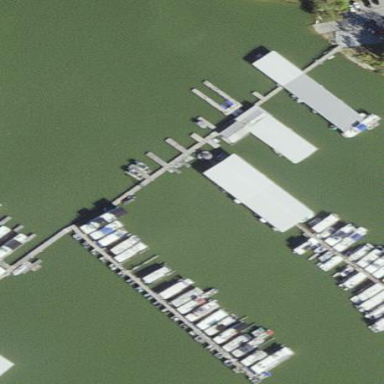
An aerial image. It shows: Marina on leisure land.